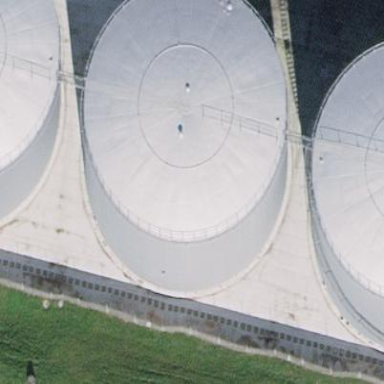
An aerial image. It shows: Storage tank building.